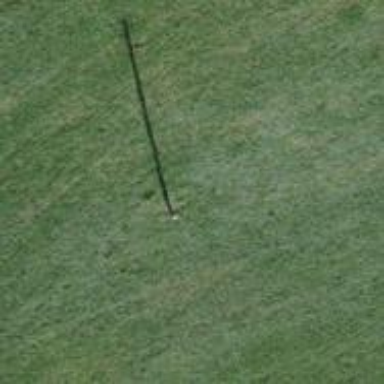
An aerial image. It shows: Power pole.